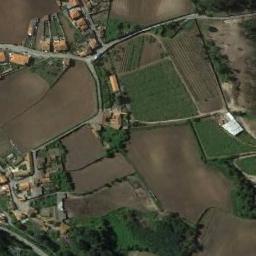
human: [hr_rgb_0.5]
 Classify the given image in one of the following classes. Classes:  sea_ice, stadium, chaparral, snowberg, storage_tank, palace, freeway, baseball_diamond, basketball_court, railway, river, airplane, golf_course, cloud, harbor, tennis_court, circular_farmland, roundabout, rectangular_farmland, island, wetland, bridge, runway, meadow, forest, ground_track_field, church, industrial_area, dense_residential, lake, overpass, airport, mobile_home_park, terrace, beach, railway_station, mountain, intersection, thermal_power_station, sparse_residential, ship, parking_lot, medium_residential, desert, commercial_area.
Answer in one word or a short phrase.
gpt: terrace